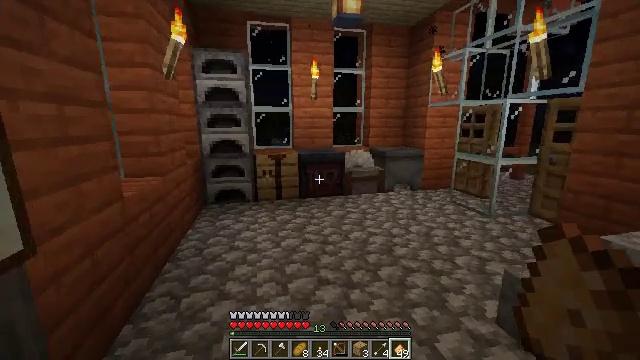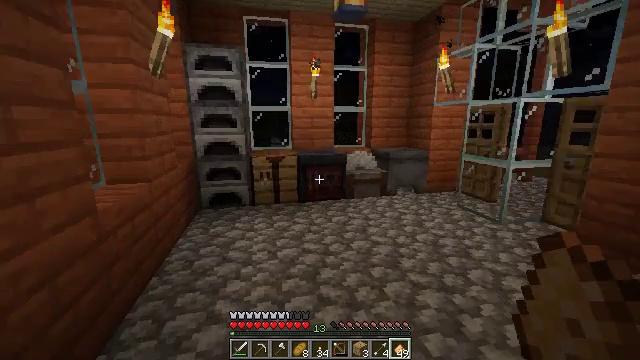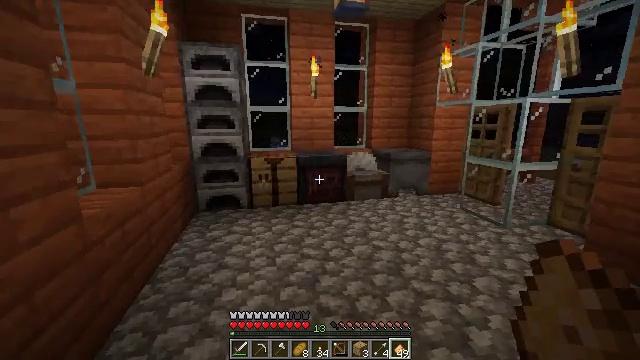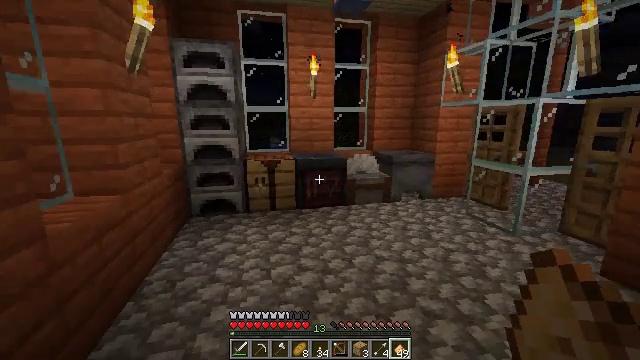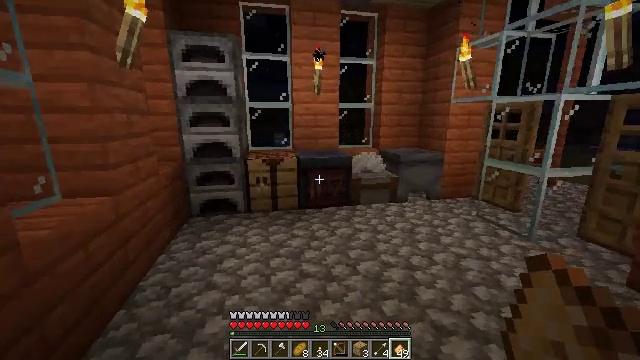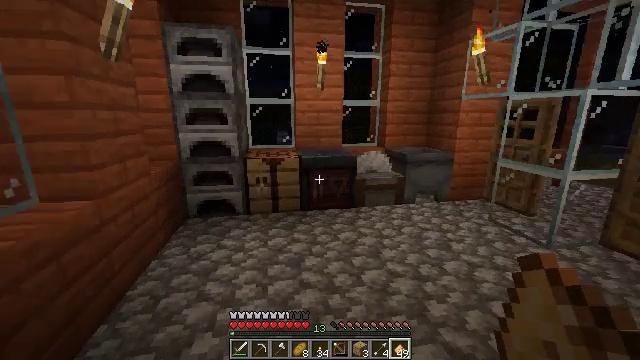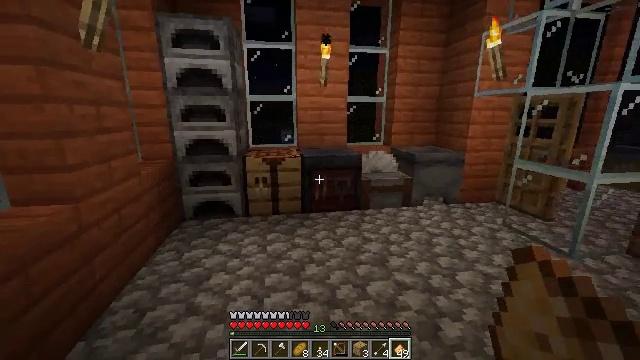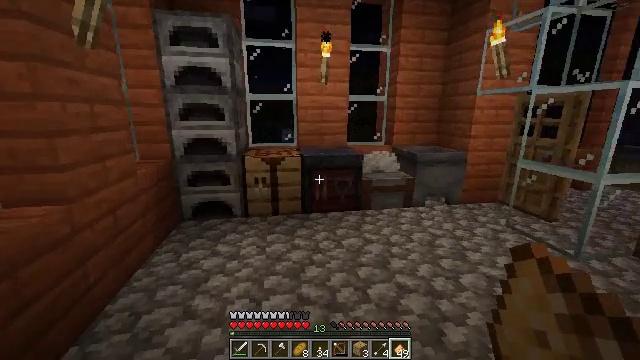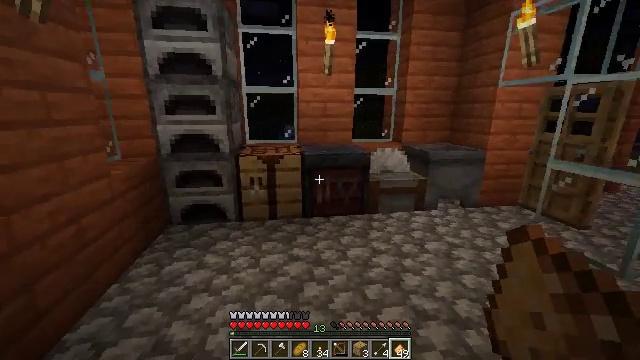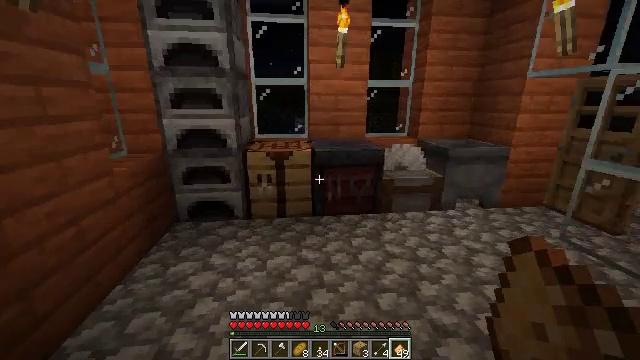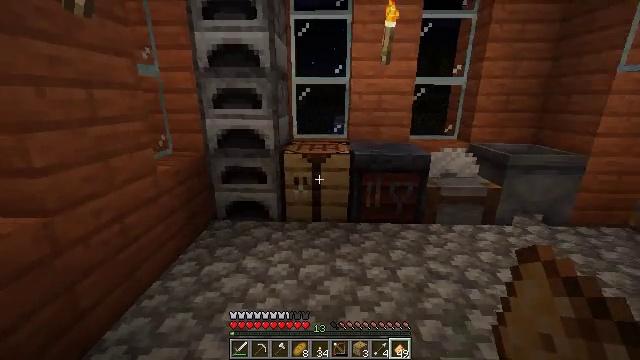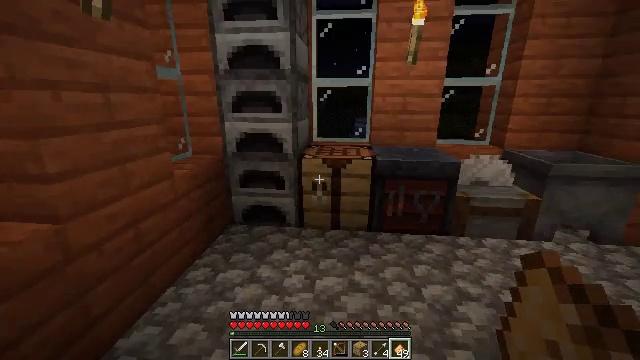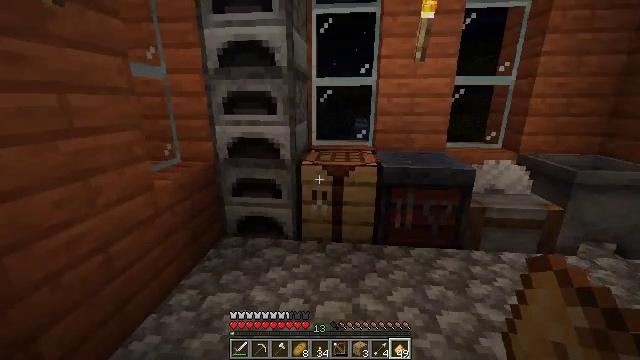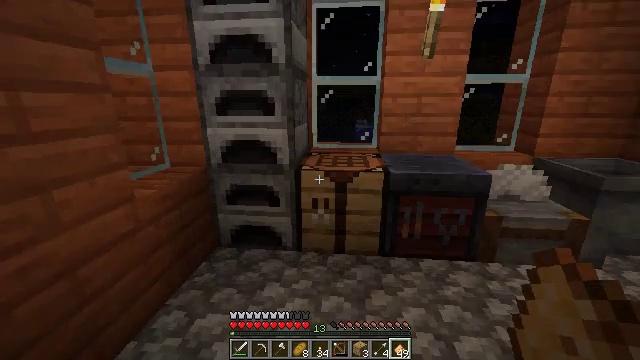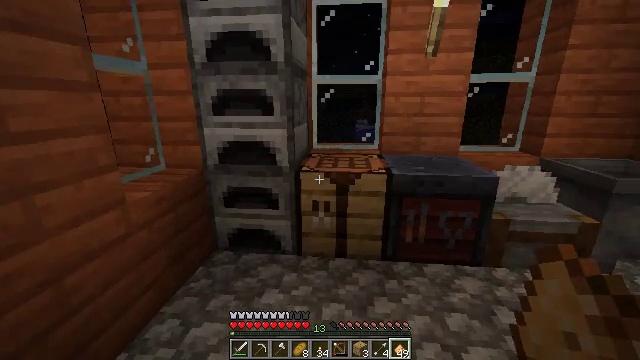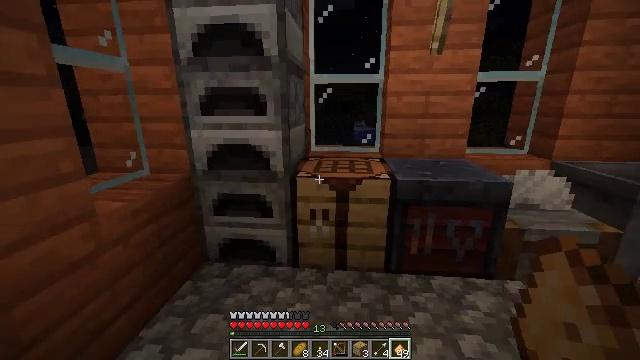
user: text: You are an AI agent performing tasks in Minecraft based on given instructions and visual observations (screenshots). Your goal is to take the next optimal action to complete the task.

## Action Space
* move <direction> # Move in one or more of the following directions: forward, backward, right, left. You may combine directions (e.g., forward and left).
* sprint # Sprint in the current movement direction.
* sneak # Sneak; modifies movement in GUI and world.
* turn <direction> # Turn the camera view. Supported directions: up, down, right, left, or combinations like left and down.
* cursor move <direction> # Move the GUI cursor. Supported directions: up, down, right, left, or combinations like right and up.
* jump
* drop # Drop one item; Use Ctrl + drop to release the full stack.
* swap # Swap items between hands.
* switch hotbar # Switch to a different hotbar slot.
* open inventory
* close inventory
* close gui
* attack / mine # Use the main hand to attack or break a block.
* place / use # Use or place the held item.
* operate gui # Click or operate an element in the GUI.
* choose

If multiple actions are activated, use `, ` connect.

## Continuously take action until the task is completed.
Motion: motion action
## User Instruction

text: Get a spectral arrow using the crafting recipe with glowstone and an arrow.
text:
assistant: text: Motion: move forward
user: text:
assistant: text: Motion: move forward
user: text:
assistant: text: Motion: move forward
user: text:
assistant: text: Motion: move forward, turn left
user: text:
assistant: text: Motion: move forward
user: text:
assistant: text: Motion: move forward
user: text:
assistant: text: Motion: move forward
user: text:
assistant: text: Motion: move forward
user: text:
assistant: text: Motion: move forward, turn left and down
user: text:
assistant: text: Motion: move forward, turn left
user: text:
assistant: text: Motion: move forward, turn left
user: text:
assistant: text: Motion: move forward
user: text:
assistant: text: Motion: move forward
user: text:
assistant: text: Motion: move forward
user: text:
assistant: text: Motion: no_op
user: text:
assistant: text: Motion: no_op
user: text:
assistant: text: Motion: no_op
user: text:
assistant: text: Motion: no_op
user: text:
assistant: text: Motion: no_op
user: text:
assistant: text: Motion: no_op
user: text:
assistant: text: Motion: use / place
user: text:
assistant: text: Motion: use / place
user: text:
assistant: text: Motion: use / place
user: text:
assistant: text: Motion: no_op
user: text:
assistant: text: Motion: no_op
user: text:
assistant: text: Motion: open gui
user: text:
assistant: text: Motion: no_op
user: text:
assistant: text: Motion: no_op
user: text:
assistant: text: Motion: no_op
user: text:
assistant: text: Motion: cursor move down